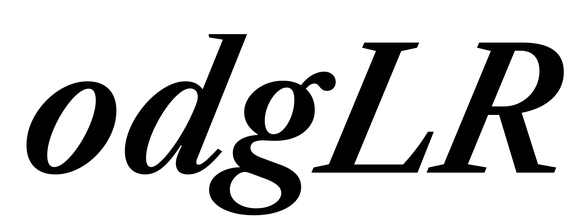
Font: LibreCaslonText-Italic_SemiBold_Italic